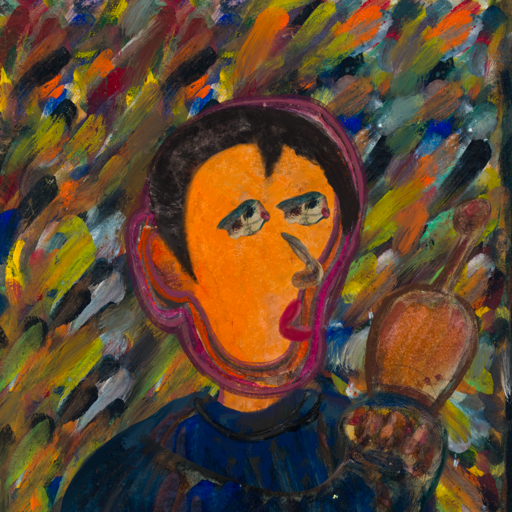
Background: An_Impression, Head And Neck Side: Hypocrite_w_Hair, Face Side: Pipe, Bust: Pipe, Hair Side: Roy_Bahadur, Head Accessory: Blank, Second Necklace: Blank, Necklace: Orphan, Baby: Blank